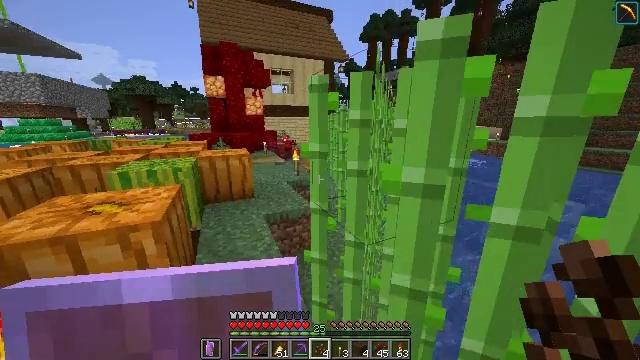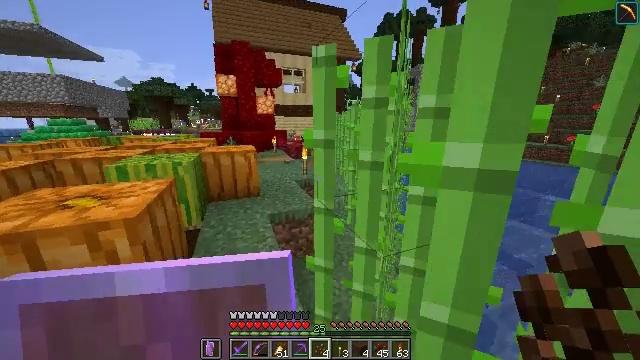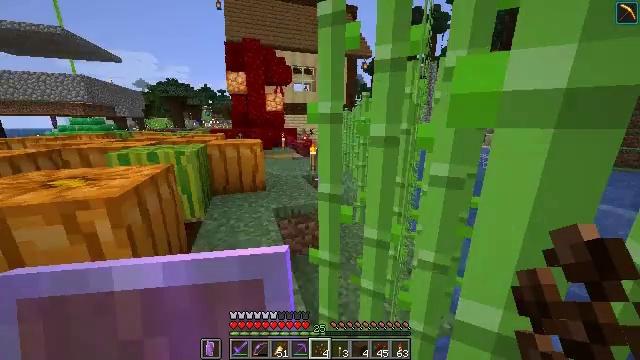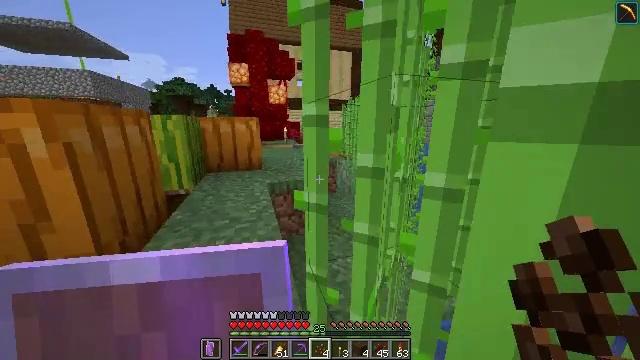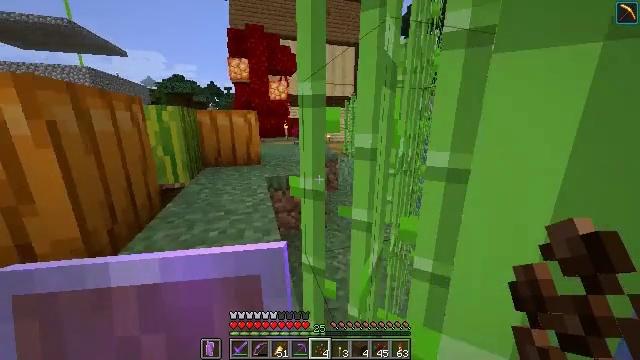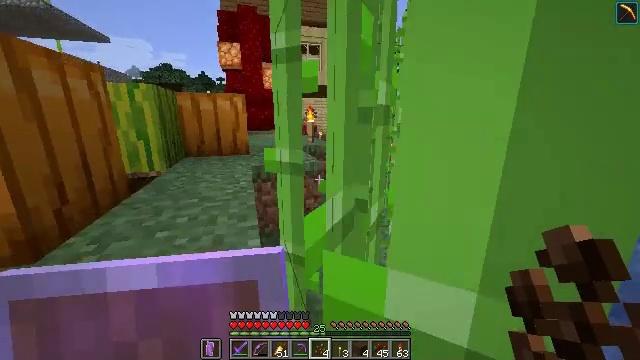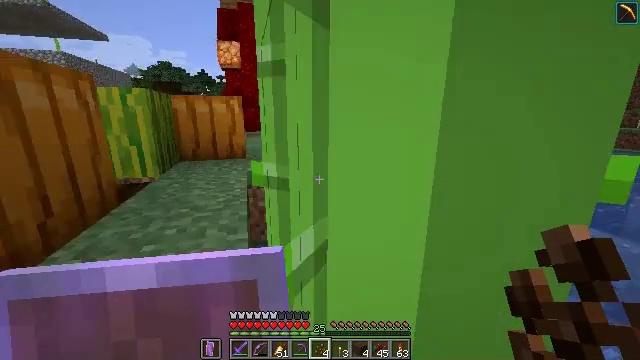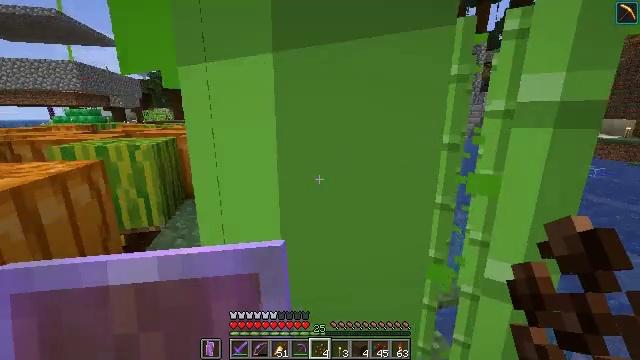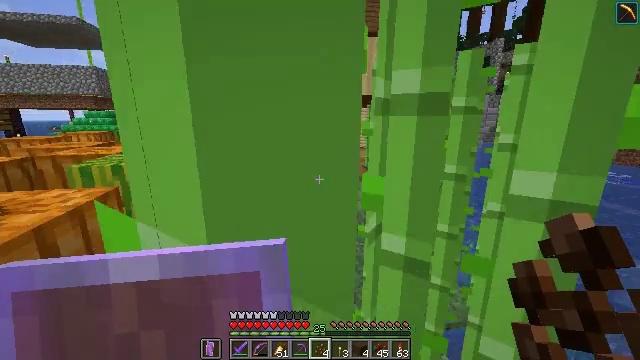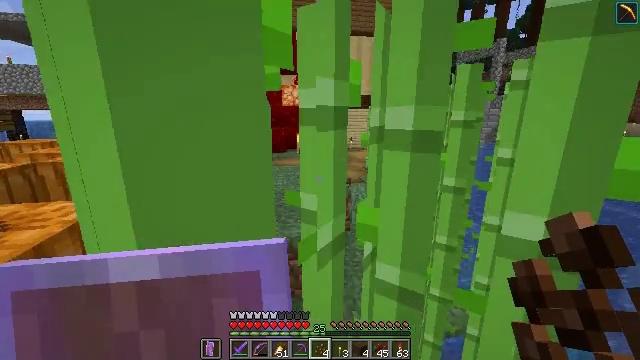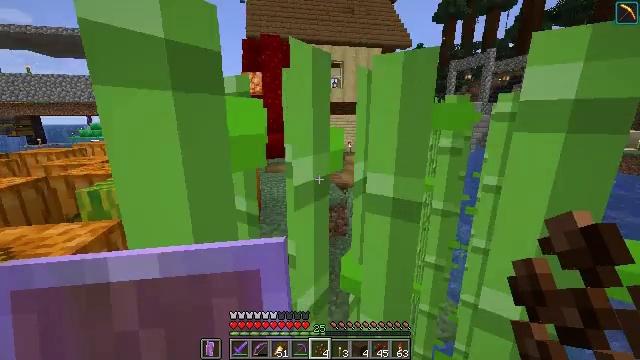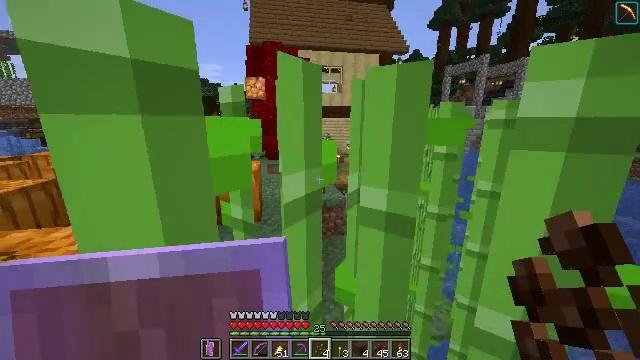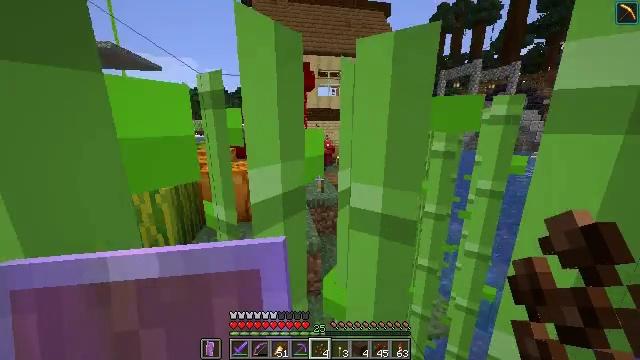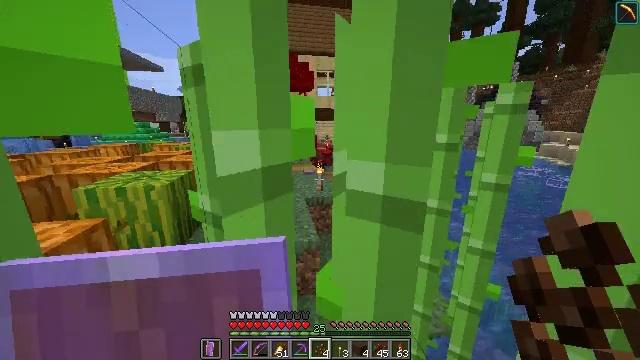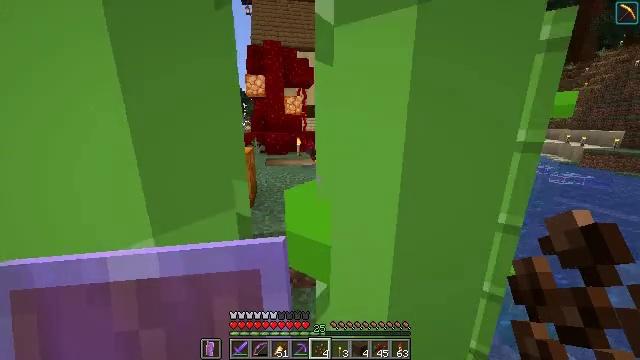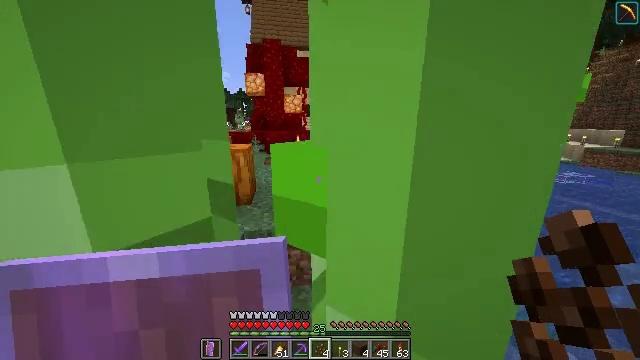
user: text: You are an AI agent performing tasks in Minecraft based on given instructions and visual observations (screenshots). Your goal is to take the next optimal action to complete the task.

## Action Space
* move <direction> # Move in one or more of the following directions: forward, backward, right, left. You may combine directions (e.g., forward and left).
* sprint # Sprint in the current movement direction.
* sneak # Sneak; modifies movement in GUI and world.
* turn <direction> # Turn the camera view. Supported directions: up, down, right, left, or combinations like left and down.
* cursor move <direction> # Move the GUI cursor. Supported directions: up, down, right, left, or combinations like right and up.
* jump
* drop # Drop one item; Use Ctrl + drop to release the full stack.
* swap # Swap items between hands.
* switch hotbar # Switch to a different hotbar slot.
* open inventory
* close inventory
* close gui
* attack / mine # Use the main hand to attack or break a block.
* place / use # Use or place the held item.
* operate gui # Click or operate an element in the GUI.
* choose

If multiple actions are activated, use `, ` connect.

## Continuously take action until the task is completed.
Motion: motion action
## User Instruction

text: Open your crafting menu to make the brown dye.
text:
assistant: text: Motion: move forward, sprint, turn left
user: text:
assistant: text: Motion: move forward, sprint, turn left
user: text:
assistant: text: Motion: move forward, sprint, turn left
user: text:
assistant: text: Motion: move forward, sprint
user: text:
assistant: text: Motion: move forward, sprint
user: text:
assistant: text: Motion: move forward, sprint, jump
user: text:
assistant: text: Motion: move forward, sprint, turn left, jump
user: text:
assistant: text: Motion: move forward, sprint, turn left, jump
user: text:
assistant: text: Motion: move forward, sprint, jump
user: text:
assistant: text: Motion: move forward, sprint, jump
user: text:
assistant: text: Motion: move forward, sprint, jump
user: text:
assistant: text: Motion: move forward, sprint, jump
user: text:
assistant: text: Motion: move forward, sprint, jump
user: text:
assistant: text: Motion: move forward, sprint
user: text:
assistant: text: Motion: move forward, sprint
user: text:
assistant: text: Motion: move forward, sprint
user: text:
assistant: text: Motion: move forward, sprint
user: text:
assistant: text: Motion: move forward, sprint
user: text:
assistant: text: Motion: move forward, sprint
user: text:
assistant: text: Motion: move forward, sprint, jump
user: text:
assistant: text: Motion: move forward, sprint, jump
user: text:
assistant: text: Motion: move forward, sprint, turn left, jump
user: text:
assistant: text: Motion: move forward, sprint, turn left, jump
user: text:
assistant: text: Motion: move forward, sprint, turn left, jump
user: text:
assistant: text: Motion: move forward, sprint, jump
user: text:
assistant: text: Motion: move forward, sprint, jump
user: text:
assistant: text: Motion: move forward, sprint
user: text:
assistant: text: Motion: move forward, sprint
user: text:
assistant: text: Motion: move forward, sprint
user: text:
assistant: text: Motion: move forward, sprint